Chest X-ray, PA view. Patient: 77 years old, sex M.
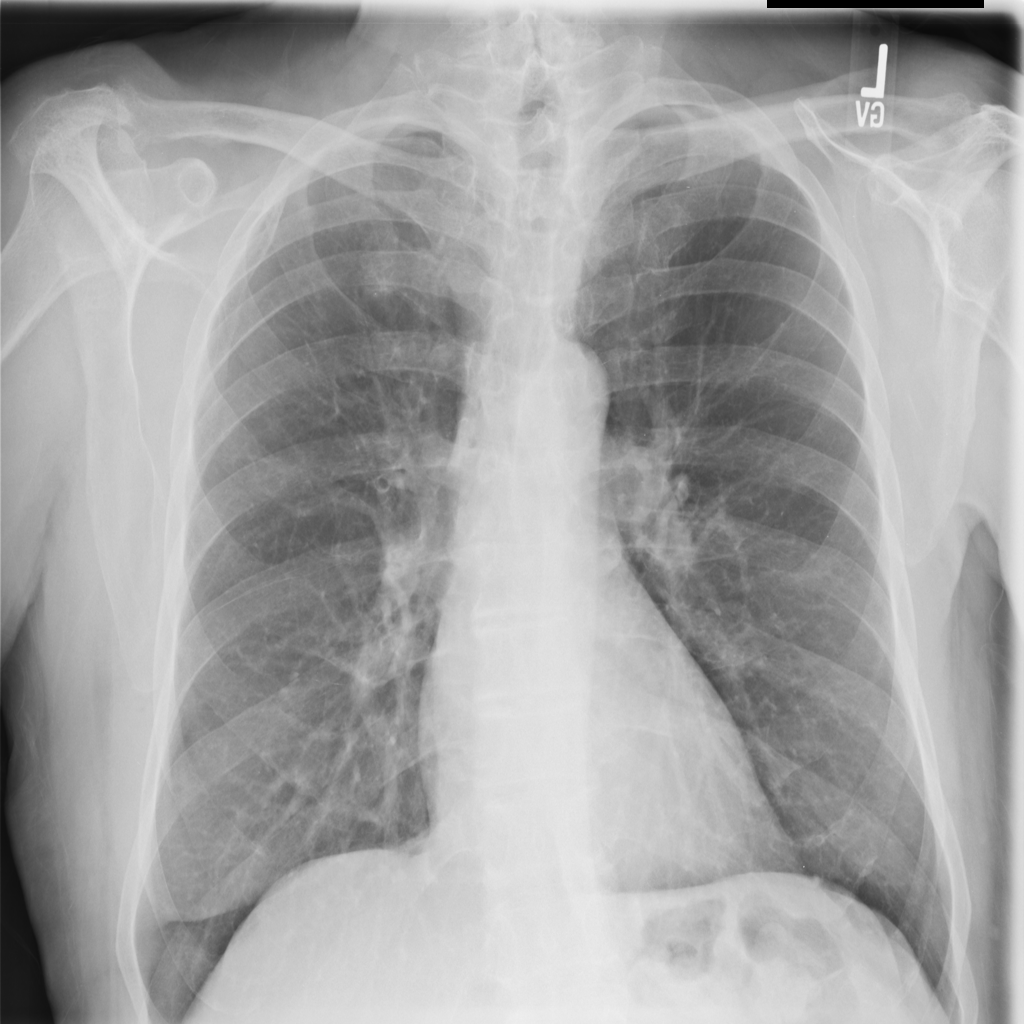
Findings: No Finding